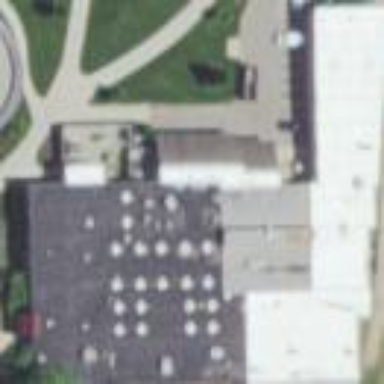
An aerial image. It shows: College building.